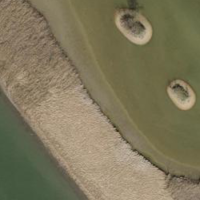
EUNIS habitat code: 15
Species observed at this site:
Cyanistes caeruleus